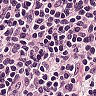
Metastatic tissue present: no